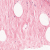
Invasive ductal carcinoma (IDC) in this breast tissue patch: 0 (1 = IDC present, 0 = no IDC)